Question: I am trying to build a complex listview item layout with all of the elements being the same dimensions for each listview item with the entire layout taking up the whole width of the screen. So far I have attempted doing this using a linearlayout and found that this is the wrong approach. I have then attempted using a relative layout however this has not worked for me so I hope that someone can point out how I can make this work.
Here is a diagram of what I am trying to build.

Here is some more details about the diagram:
- Only elements 5 and 6 have the same content for every list item. The
rest of elements all will have different text however the layout
should always be the same size.- Element 4 should only be 2 lines. Elements 1, 2 and 3 should only be 1
line.- Element 2 should be aligned left and element 3 should be aligned
right.- Element 2 and 3 should each be half of the width of element 4.
Here is my attempt at this layout using a RelativeLayout.
'''
<RelativeLayout xmlns:android="http://schemas.android.com/apk/res/android"
android:layout_width="fill_parent"
android:layout_height="?android:attr/listPreferredItemHeight"
android:padding="2dp">
<TextView
android:id="@+id/txtRaceNumber"
android:layout_width="20dp"
android:layout_height="fill_parent"
android:textAppearance="?android:attr/textAppearanceLarge"
android:gravity="center"
android:layout_gravity="center"
android:layout_alignParentTop="true"
android:layout_alignParentBottom="true" />
<TextView
android:id="@+id/txtRaceName"
android:layout_width="wrap_content"
android:layout_height="wrap_content"
android:textAppearance="?android:attr/textAppearanceMedium"
android:layout_toRightOf="@id/txtRaceNumber"
android:layout_alignParentTop="true" />
<TextView
android:id="@+id/txtRaceClass"
android:layout_width="wrap_content"
android:layout_height="wrap_content"
android:layout_weight="1"
android:textAppearance="?android:attr/textAppearanceSmall"
android:maxLines="1"
android:ellipsize="marquee"
android:layout_alignParentBottom="true"
android:layout_alignParentLeft="true"
android:layout_toRightOf="@id/txtRaceNumber" />
<TextView
android:id="@+id/txtRaceStartTime"
android:layout_width="wrap_content"
android:layout_height="wrap_content"
android:layout_weight="1"
android:textAppearance="?android:attr/textAppearanceSmall"
android:maxLines="1"
android:layout_alignParentBottom="true"
android:layout_toRightOf="@id/txtRaceClass" />
<ImageButton
android:id="@+id/btnTracklist"
android:layout_width="wrap_content"
android:layout_height="fill_parent"
android:background="@null"
android:paddingRight="8dip"
android:focusable="false"
android:layout_gravity="center_vertical|center_horizontal"
android:layout_alignParentTop="true"
android:layout_alignParentBottom="true"
android:layout_toRightOf="@id/txtRaceStartTime" />
<ImageView
android:src="@drawable/go"
android:layout_width="wrap_content"
android:layout_height="fill_parent"
android:layout_gravity="center_vertical"
android:layout_alignParentTop="true"
android:layout_alignParentBottom="true"
android:layout_alignParentRight="true"
android:layout_toRightOf="@id/btnTracklist" />
</RelativeLayout>
'''
Using this RelativeLayout all of the elements appear scrambled within the layout.
How can I get all of these elements to align as I have shown in the Diagram?
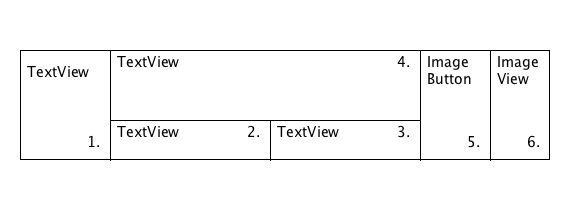
Answer: I have managed to get the desired layout using weightSum on the main layout.
Here is the code:
'''
<LinearLayout xmlns:android="http://schemas.android.com/apk/res/android"
android:id="@+id/twolinechecked"
android:layout_width="fill_parent"
android:layout_height="wrap_content"
android:minHeight="?android:attr/listPreferredItemHeight"
android:maxHeight="?android:attr/listPreferredItemHeight"
android:paddingTop="2dip"
android:paddingBottom="2dip"
android:orientation="horizontal"
android:weightSum="1"
android:descendantFocusability="blocksDescendants">
<TextView
android:id="@+id/txtRaceNumber"
android:layout_width="40dip"
android:layout_height="wrap_content"
android:textAppearance="?android:attr/textAppearanceLarge"
android:gravity="center"
android:layout_gravity="center"
android:paddingRight="5dip"
android:paddingLeft="5dip"
android:textStyle="bold" />
<LinearLayout
android:layout_width="wrap_content"
android:layout_height="wrap_content"
android:orientation="vertical"
android:layout_weight="1"
android:layout_gravity="center_vertical|center_horizontal"
android:layout_marginLeft="6dip">
<TextView
android:id="@+id/txtRaceName"
android:layout_width="wrap_content"
android:layout_height="wrap_content"
android:textAppearance="?android:attr/textAppearanceMedium" />
<LinearLayout
android:id="@+id/linearTextInner"
android:layout_width="fill_parent"
android:layout_height="wrap_content"
android:orientation="horizontal"
android:layout_gravity="center_vertical|center_horizontal">
<TextView
android:id="@+id/txtRaceClass"
android:layout_width="fill_parent"
android:layout_height="wrap_content"
android:layout_weight="1"
android:textAppearance="?android:attr/textAppearanceSmall"
android:maxLines="1"
android:ellipsize="marquee"
android:layout_alignParentLeft="true" />
<TextView
android:id="@+id/txtRaceStartTime"
android:layout_width="fill_parent"
android:layout_height="wrap_content"
android:textAppearance="?android:attr/textAppearanceSmall"
android:layout_weight="1"
android:maxLines="1"
android:layout_alignParentRight="true"
android:gravity="right" />
</LinearLayout>
</LinearLayout>
<ImageButton
android:id="@+id/btnTracklist"
android:layout_width="wrap_content"
android:layout_height="wrap_content"
android:background="@null"
android:layout_marginLeft="5dip"
android:paddingRight="8dip"
android:layout_gravity="center_vertical|center_horizontal" />
<ImageView
android:src="@drawable/go"
android:layout_width="wrap_content"
android:layout_height="wrap_content"
android:layout_gravity="center_vertical"
android:layout_alignParentRight="true" />
</LinearLayout>
'''